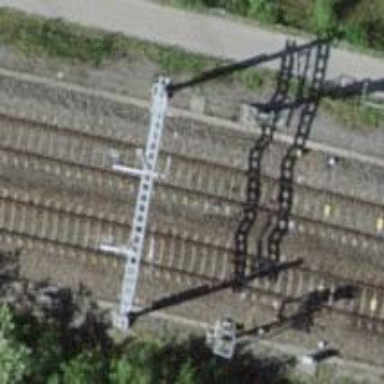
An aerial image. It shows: Railway signal.